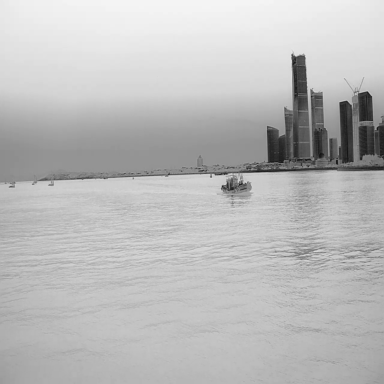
There are three sailboats in the infrared image.